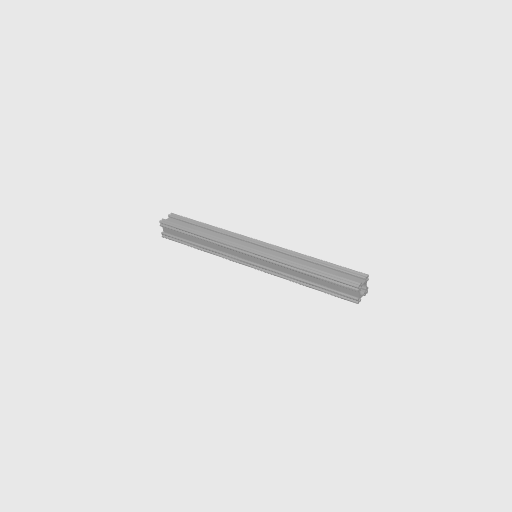
Part: GoRAIL264